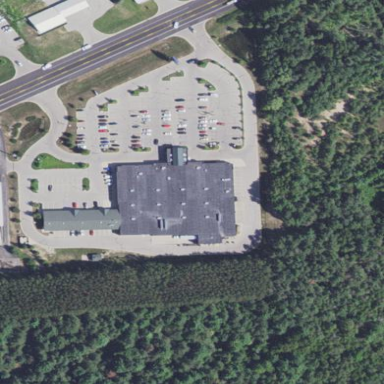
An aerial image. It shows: Supermarket located in building.